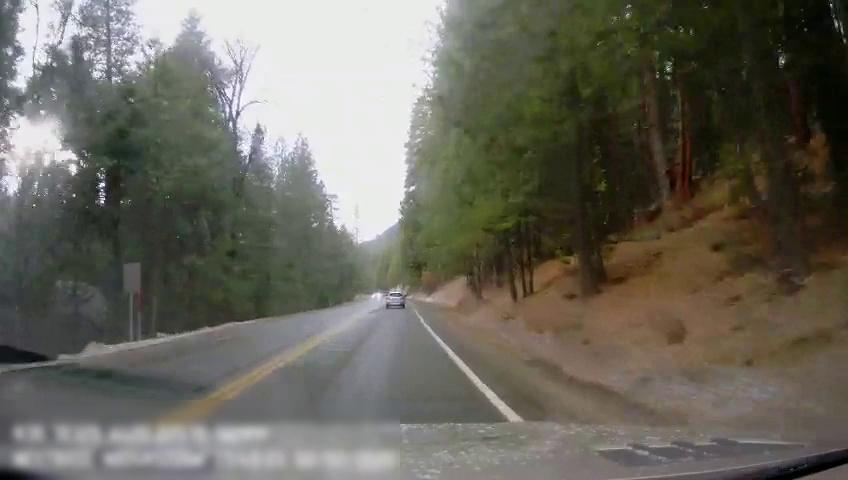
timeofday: Day
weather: Sunny
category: Drivable Space
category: Vehicles | SUV
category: Vehicles | SUV
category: Lanes | Alternate Lane
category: Lanes | Current Lane
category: Lanes | Opposite Lane